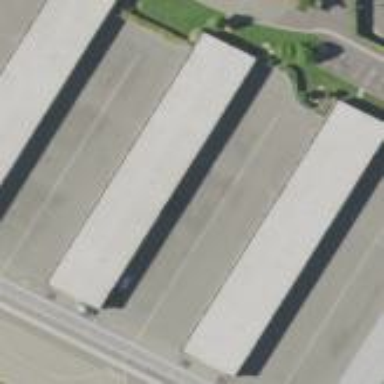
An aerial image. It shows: Hangar building at the airport.